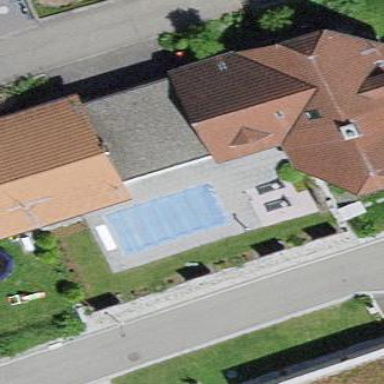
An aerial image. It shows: Semidetached house.